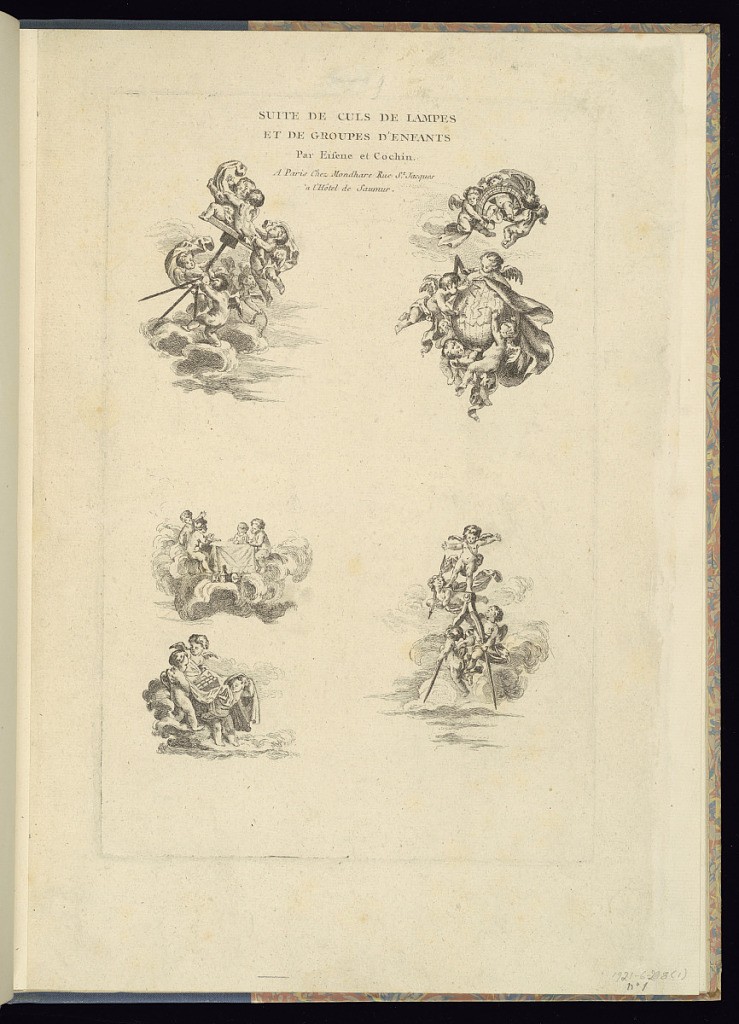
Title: Title Page
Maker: Charles Eisen, French, 1720–1778
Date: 1759–80
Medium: Etching and engraving on laid paper
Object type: Print
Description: Title page for a series of tailpiece designs featuring putti or children. The title and publisher's address are lettered in the upper center, with five individual tailpiece designs below. The vignettes feature winged putti and objects, such as a globe, measuring devices, calipers, a table, and books, with clouds in the background.